Interaction volume radius: 5 \u00c5
Interaction volume height: 15 \u00c5
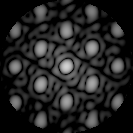
Disorder parameter: 0.2003